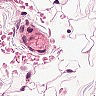
Metastatic tissue present: no